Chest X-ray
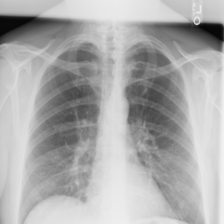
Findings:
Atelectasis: positive
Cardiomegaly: negative
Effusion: negative
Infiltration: negative
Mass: negative
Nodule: positive
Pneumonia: negative
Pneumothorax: negative
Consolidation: negative
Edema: negative
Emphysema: negative
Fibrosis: negative
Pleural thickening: negative
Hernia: negative